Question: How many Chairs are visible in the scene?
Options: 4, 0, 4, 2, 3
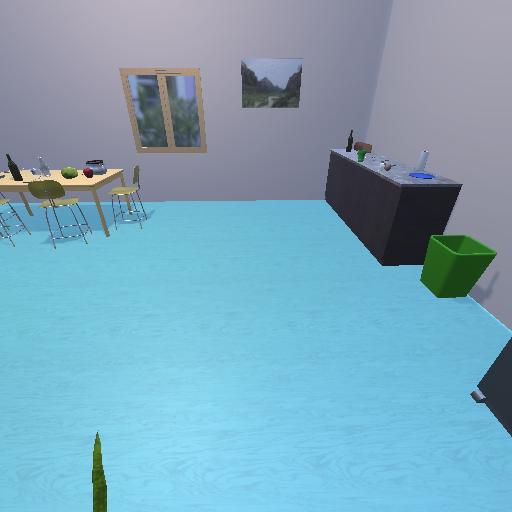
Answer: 4